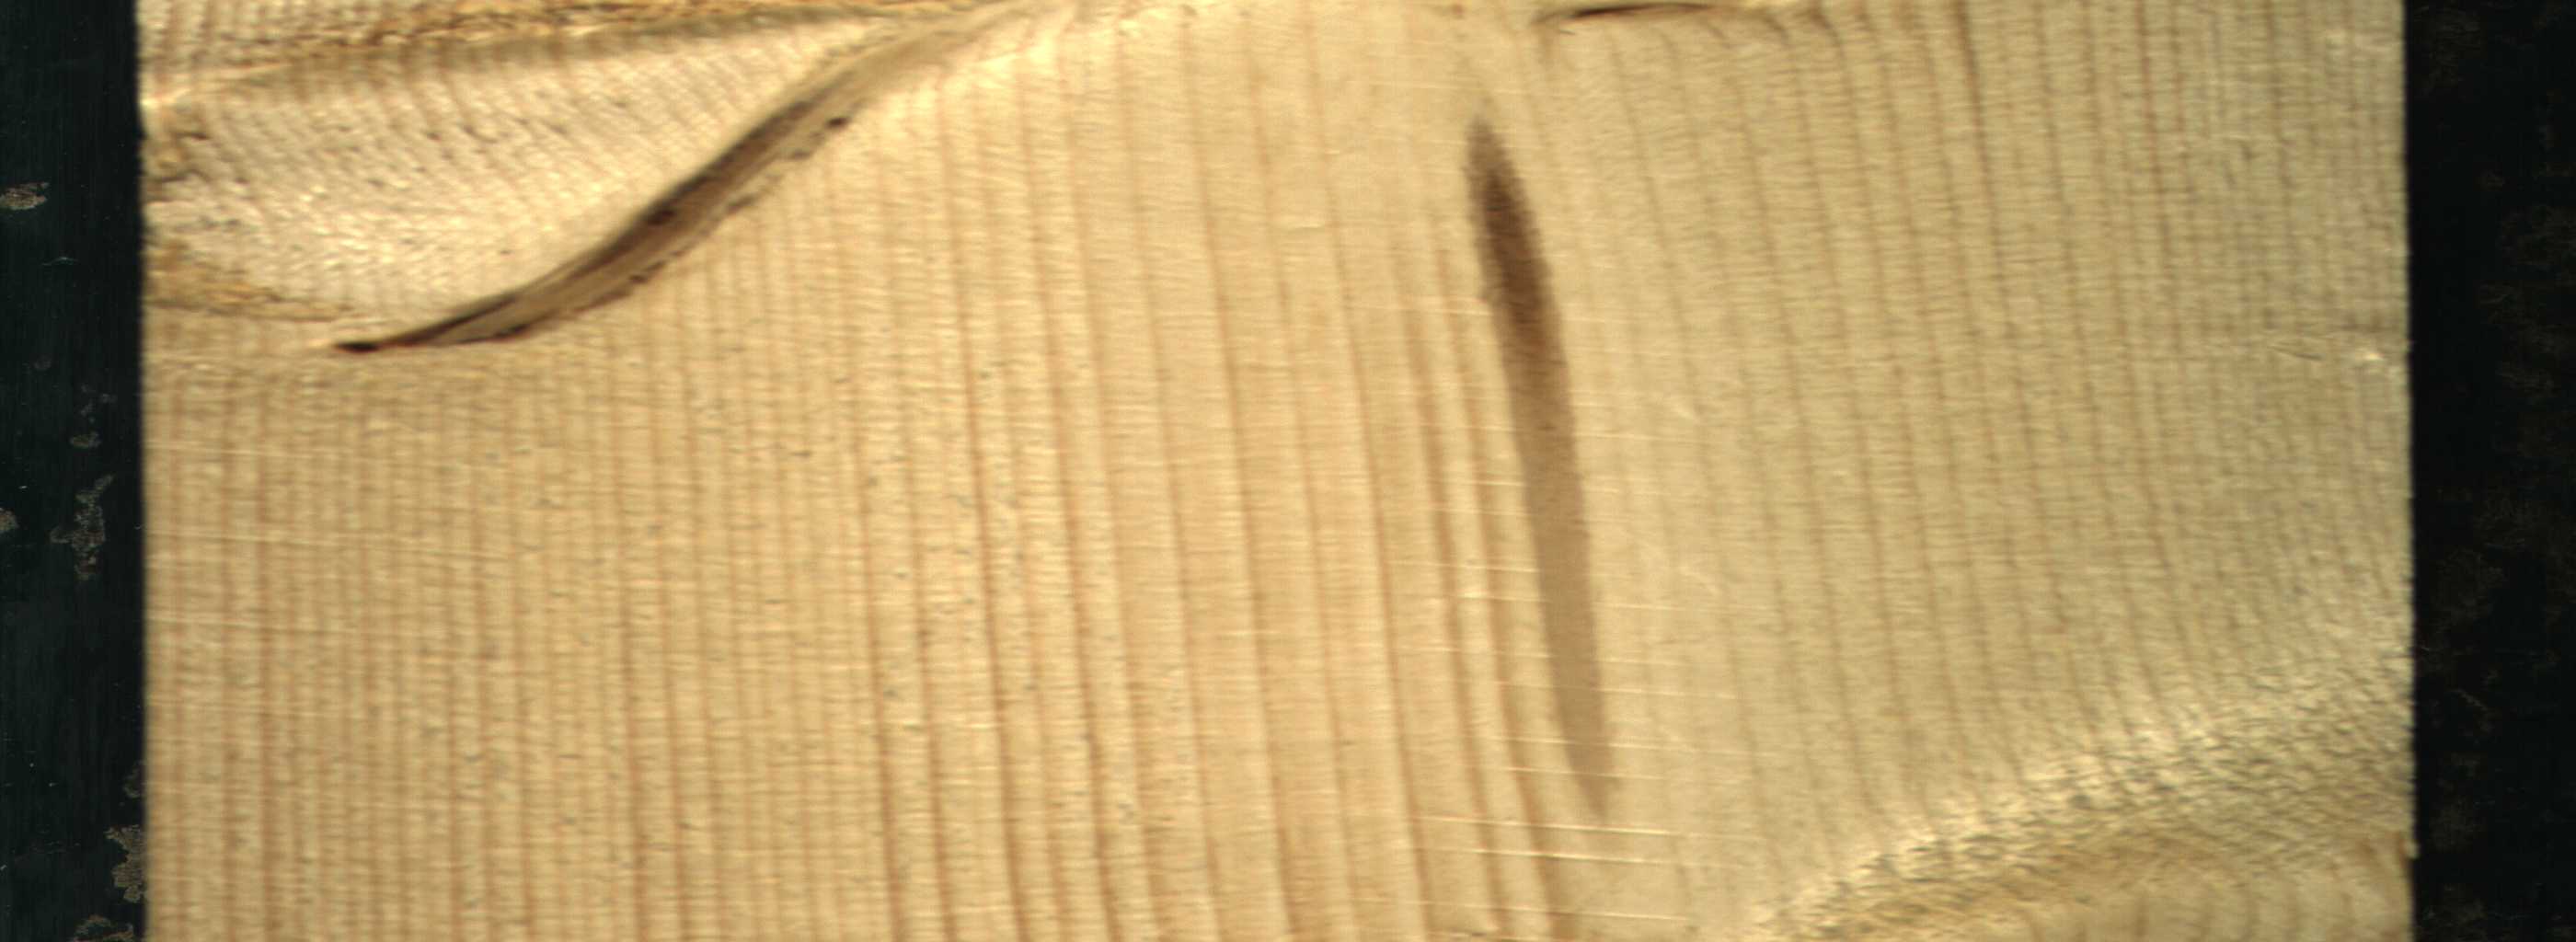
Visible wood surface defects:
Marrow
Live_Knot
Live_Knot